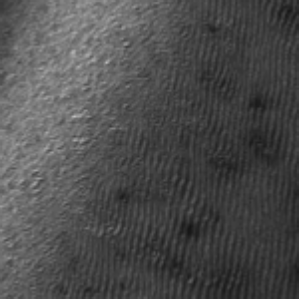
Label: frost